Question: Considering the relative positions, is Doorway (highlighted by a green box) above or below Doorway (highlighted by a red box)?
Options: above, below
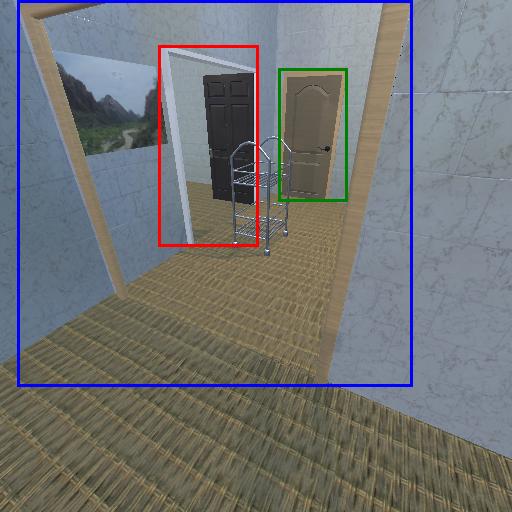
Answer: above